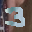
Label: 3